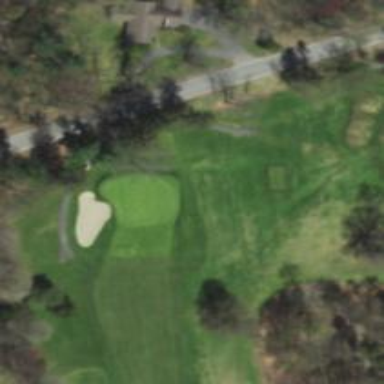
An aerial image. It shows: Golf hole.